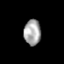
Tissue: prostate
Cell type: Epithelial cells
Senescence score: 0.6994
Nuclear area (px): 424
Mean DAPI intensity: 166.96